Question: I use Dev-C++ 5.5.3.
The linker reports me this error...why?

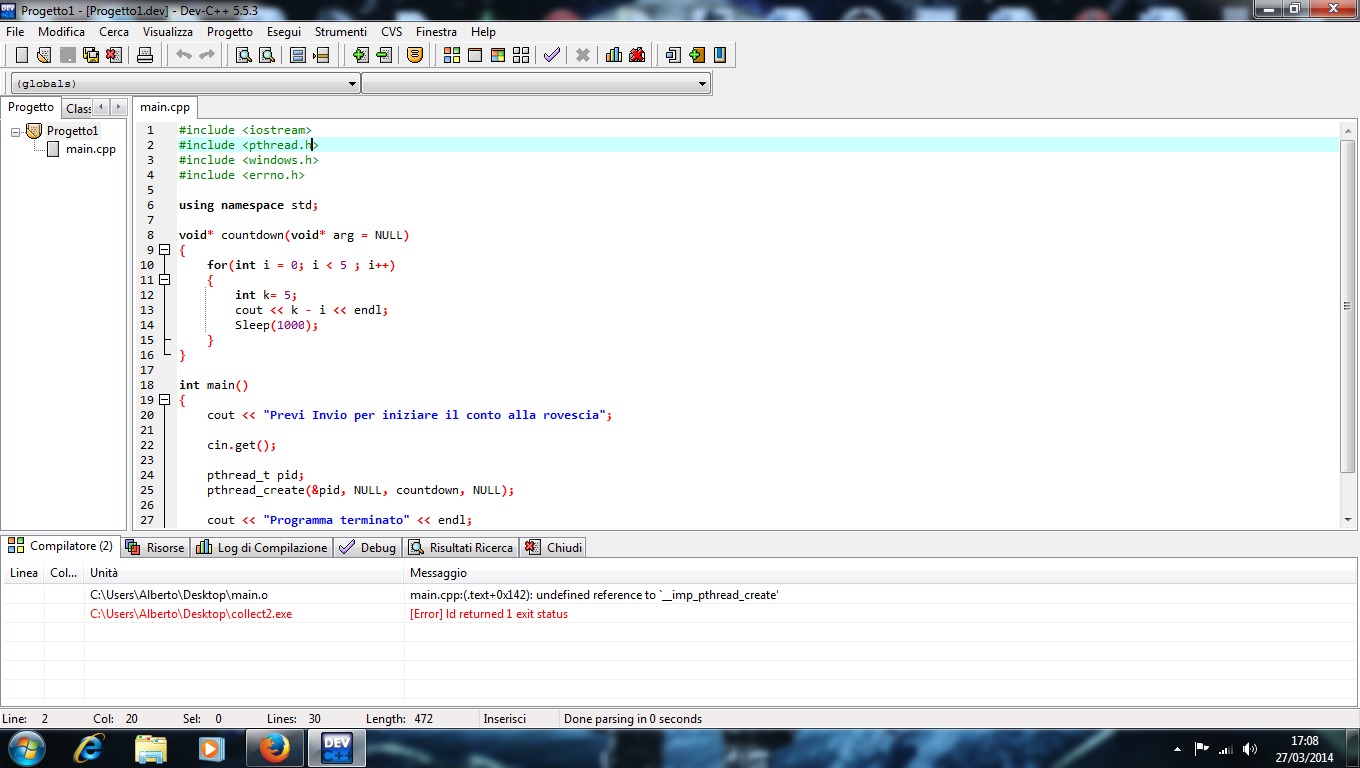
Answer: The pthread library is not compatible with Windows. Don't worry, <URL>, you could also try 'std::thread' but your code seems mostly 'c' so better stick to 'pthread'
Just downloaded Dev-C++ and checked, mingw does include the header files for 'pthread' but don't let this confuse you. Pthread is not compatible with Windows, so the implementation will not link.
### How to link pthread win32?
Check the Tools -> Compiler Options -> Directories and add the proper directories for your library pthread win32.
And then add the command in Tools -> Compiler Options -> General for your library like this -llibpthread-win32 or the name you installed for the lib on your system.
### What if I want to go C++ and std::thread all over the program
Just check that the version of your mingw for C++11 compatibility by adding the command -std=c++11 to your compiler. I suggest the newest version of g++ 4.8 since it includes the tool thread sanitizer.